Question: OK, so I have a slight conundrum to solve.
I have a tab bar controller where two tabs (in reality it's three but this shows the problem) have essentially the same UI.
They show the information in the same way but they use different queries to get that information.
Now, because they are separate tabs I need to have two instances on the Storyboard in order to create those tabs. Each tab also has a UINavigationController for the "root" of the tab. But this means that any UI I set up in one has to be duplicated in the other one. I use run time attributes to change where the controller gets the info from.
I could just have one instance and connect it to both navigation controllers. This means I can make the UI changes in just one place but then how can I configure each view controller to get the correct info?
I'm sure there is a way around this but I'm stuck in my head and can't find a way out at the moment.
If anyone can understand what I'm talking about could you please offer any advice you have.
This is what I've tried based on the answer but it only loads on the first tab. The subsequent tabs just have a nag controller without a root view.

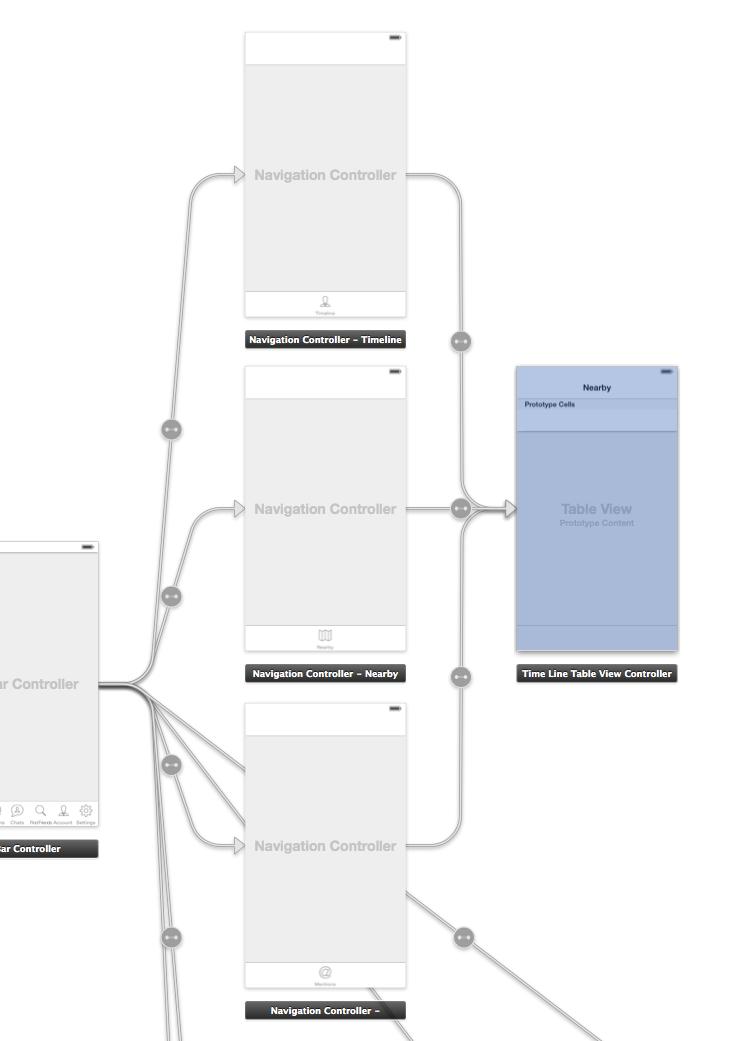
Answer: You can connect the navigation controller (with its top view controller) for a second time to the tab bar controller by control-dragging again from the tab bar controller, and choosing "view controllers". This will give you two instances of the navigation controller and two of its top view controller. This way, you only have one scene that you have to edit if you change the UI. I tested this by starting with the tabbed application template, embedding the second controller in a navigation controller, and then control-dragging to that second navigation controller to connect it up the second time. You will only see the one title in tab bar item in the navigation controller, so I did the following in the SecondViewController.m to change the title,
'''
@interface SecondViewController ()
@property (weak,nonatomic) IBOutlet UILabel *label;
@end
@implementation SecondViewController {
BOOL isThird;
}
-(void)awakeFromNib {
if ([self.navigationController isEqual:self.tabBarController.viewControllers[2]]) isThird = YES;
if (isThird) {
self.navigationController.tabBarItem.title = @"Third";
}
}
-(void)viewDidLoad {
[super viewDidLoad];
if (isThird) {
self.label.text = @"Third View";
}else{
self.label.text = @"Second View";
}
}
'''
This will give you a new title for that third controller, and you can use the BOOL, isThird, in your code to distinguish between the two instance of SecondViewController when you want to load different information into them.